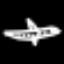
Label: airplane